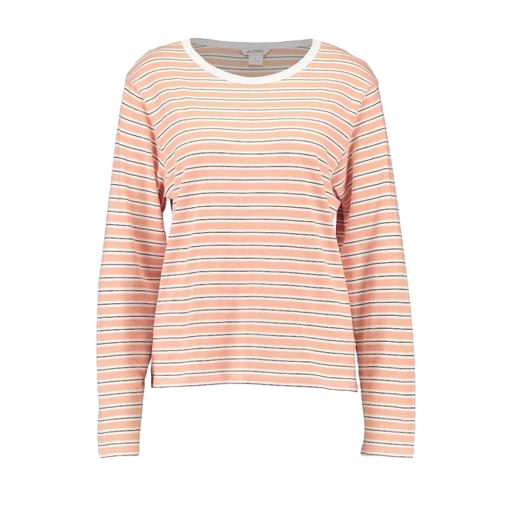
red women's striped long-sleeve t-shirt, orange striped shirt, long sleeve tee, white background